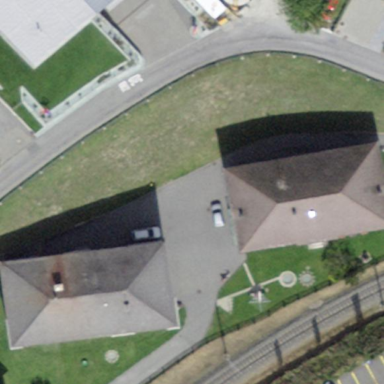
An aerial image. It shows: Apartment building with hipped roof.